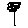
Label: flower